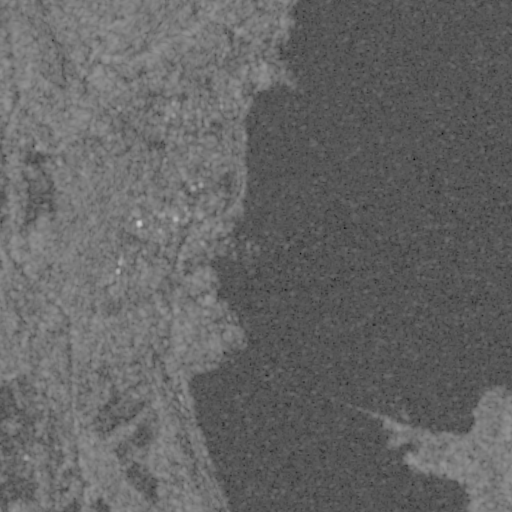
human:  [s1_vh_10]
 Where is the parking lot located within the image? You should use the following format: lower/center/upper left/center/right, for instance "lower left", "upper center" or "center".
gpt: The parking lot is located in the upper center of the image.
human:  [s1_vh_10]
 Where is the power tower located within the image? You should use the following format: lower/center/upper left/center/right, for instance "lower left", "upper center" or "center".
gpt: The power tower is located in the upper left of the image.
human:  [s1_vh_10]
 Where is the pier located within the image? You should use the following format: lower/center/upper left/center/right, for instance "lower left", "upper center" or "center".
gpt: The pier is located in the center of the image.
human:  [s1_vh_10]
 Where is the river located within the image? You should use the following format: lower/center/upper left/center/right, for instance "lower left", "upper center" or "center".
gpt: The river is located in the right of the image.
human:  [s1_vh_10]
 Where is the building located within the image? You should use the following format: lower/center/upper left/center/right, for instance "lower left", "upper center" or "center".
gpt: There is no building in the image.

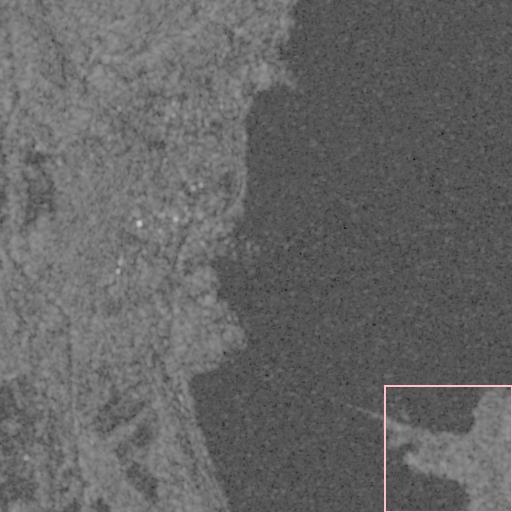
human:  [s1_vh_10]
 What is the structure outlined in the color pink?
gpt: The structure outlined in pink is a park.
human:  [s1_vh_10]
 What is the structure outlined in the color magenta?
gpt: There is no magenta outline.